Question: A little bit connecting to <URL>:
I have following tables/models:

I've managed to join all tables for actionIndex, but I would like to implement now the same thing for actionView, but it seems and doesn't work the same. Joins don't work with
I don't really have clue, can you please point me to the right direction? In fact I need only to show related data of model A in model BCD view, and I'm quite sure there is a simple way doing it, but I can't find anything, I don't even really know what to look for. Becuse the problem is, with normal relationships I can only reach out to table B, so maximum 2 levels. I've tried to create a relationship that reaches out to 3rd level but it's not working. Thanks.
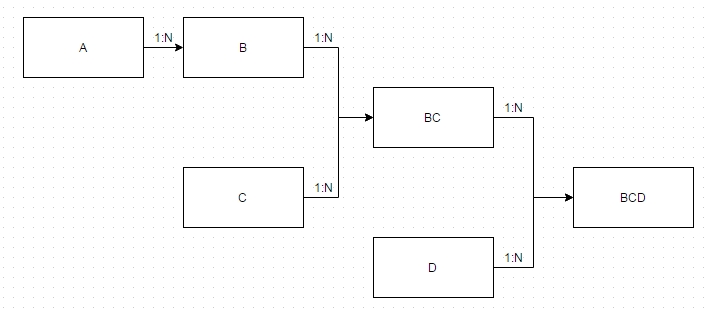
Answer: You do not have to define multi levels relations.
If you have to do this for 1 record in BCD you can just access it with
'''
$BCDmodel->BC->B->A->attribute
'''
of course use the names of the relations that you have defined.
This will also work when showing this info in a table BUT ... it is quite inefficient. For every row you show you will get a lot of queries so you should change the query to make it more efficient.
'''
$query = BCD::find()->with(['BC', 'BC.B', 'BC.B.A']).....
'''
This will join everything together and make the query a much better one, when you do need to show the data you can still use
'''
$BCDmodel->BC->B->A->attribute
'''
Just make sure that your BCD model has a relation to BC named BC, your BC model has a relation to B called B, your B model has a relation to A called A and the above should work.